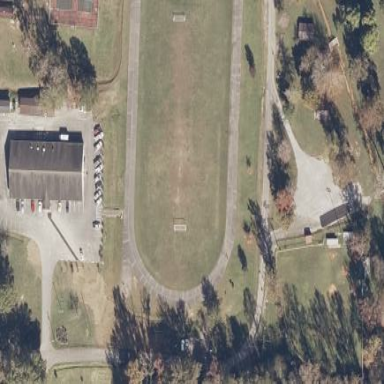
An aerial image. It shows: Asphalt track on leisure land.